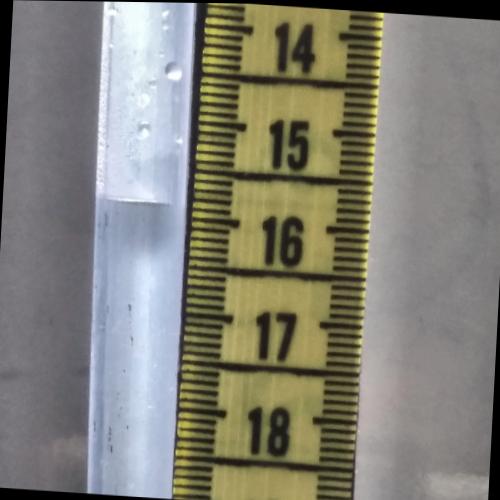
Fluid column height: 15.9 cm